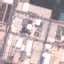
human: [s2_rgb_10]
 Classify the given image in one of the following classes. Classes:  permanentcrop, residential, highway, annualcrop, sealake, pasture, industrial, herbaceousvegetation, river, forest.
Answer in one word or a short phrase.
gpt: Industrial